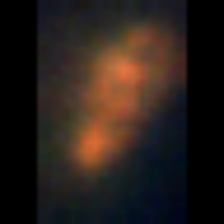
Taxon: Unknown_detritus
Group: Unknown